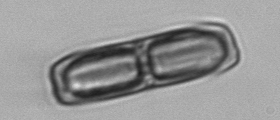
Label: Ephemera